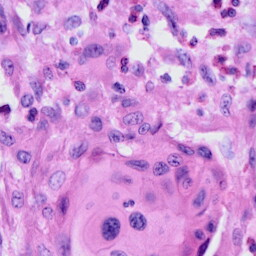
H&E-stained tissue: Cervix